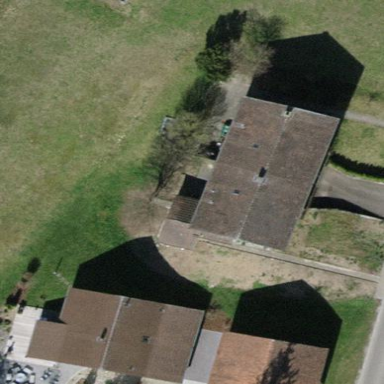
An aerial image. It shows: Semidetached house with gabled roof.